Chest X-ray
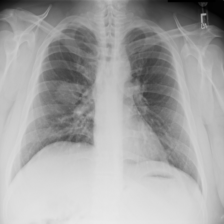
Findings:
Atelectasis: negative
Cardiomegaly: negative
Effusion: negative
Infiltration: negative
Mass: positive
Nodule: negative
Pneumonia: negative
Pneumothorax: positive
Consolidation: negative
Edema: negative
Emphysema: negative
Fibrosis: negative
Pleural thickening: negative
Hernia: negative